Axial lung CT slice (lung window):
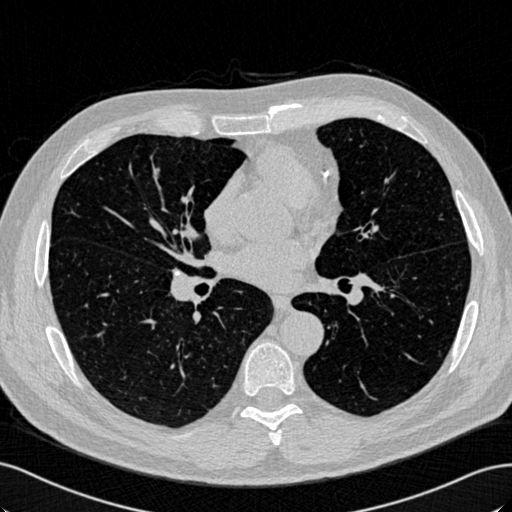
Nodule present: yes
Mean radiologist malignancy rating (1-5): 2